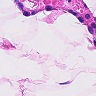
Metastatic tissue present: no